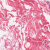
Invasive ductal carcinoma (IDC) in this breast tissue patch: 0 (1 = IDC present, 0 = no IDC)